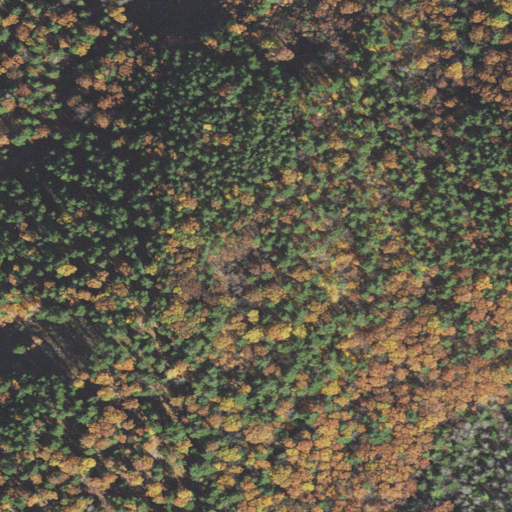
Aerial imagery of mountain in New Hampshire named Mount Wallingford containing evergreen forest and mixed forest